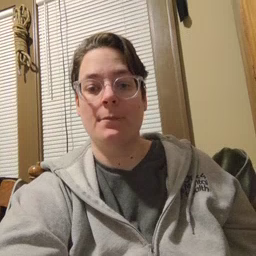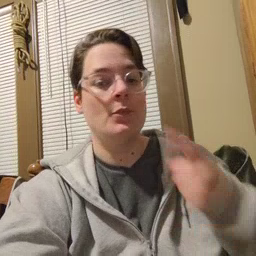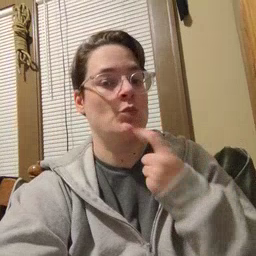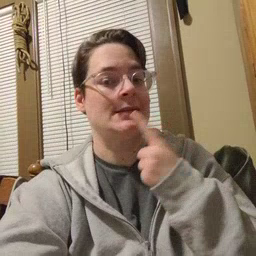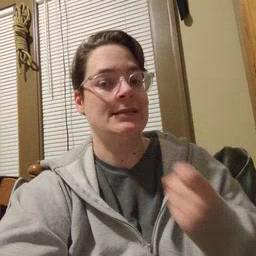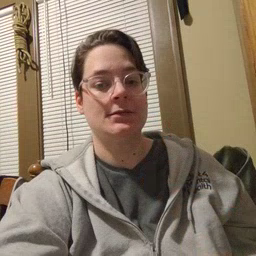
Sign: red